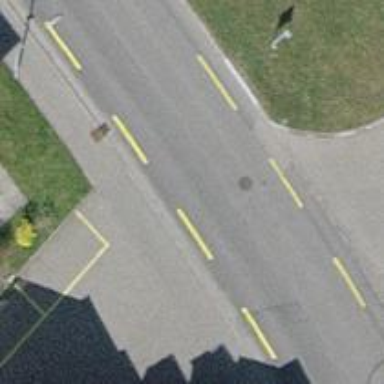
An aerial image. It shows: Tertiary road with designated cycle lane.